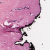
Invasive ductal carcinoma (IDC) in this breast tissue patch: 0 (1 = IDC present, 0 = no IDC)